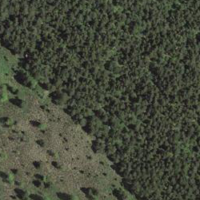
EUNIS habitat code: 44
Species observed at this site:
Vaccinium uliginosum